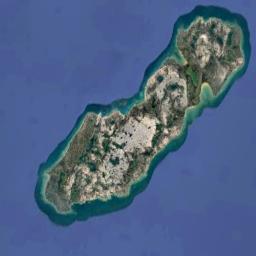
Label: island